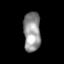
Tissue: skin
Cell type: Fibroblasts
Senescence score: 0.833
Nuclear area (px): 669
Mean DAPI intensity: 146.834